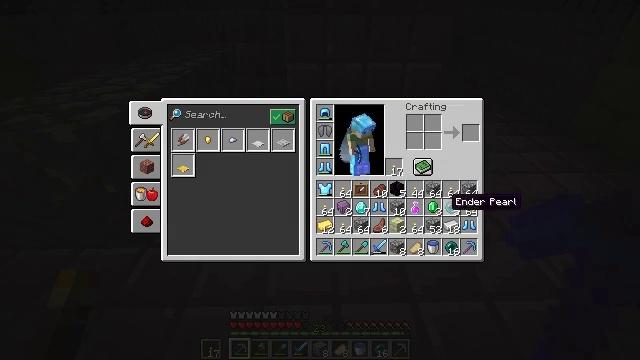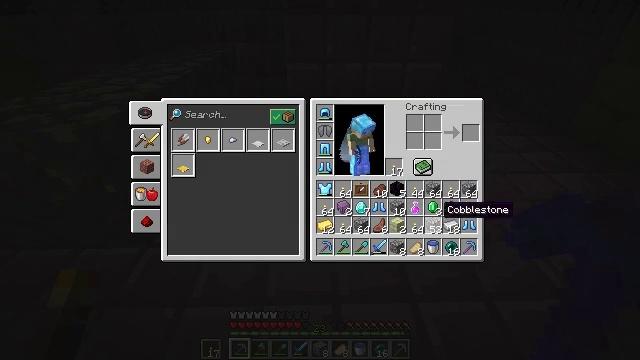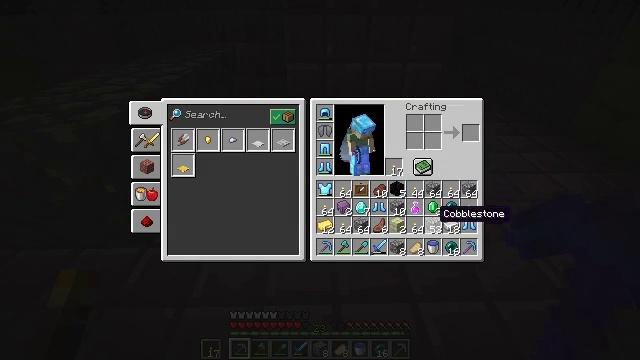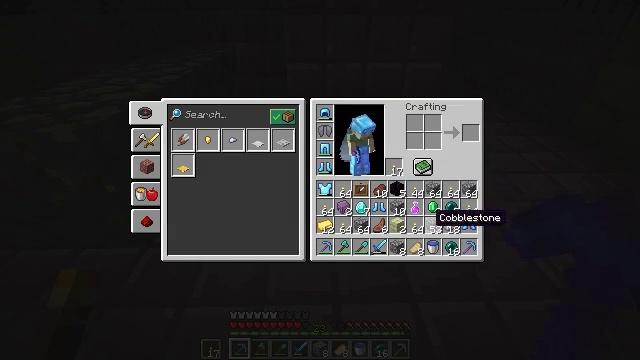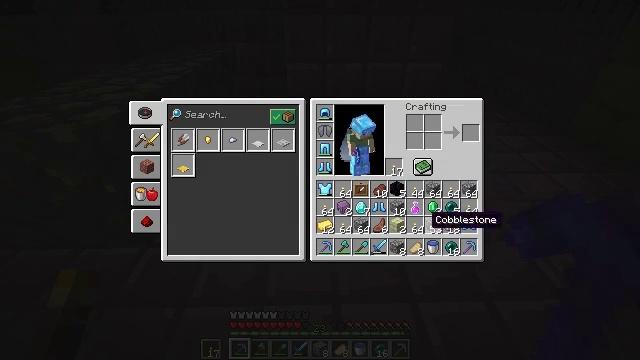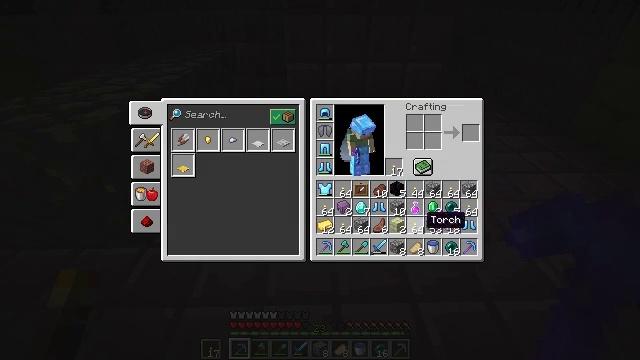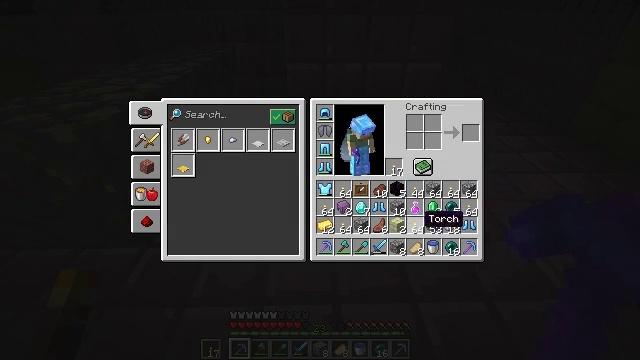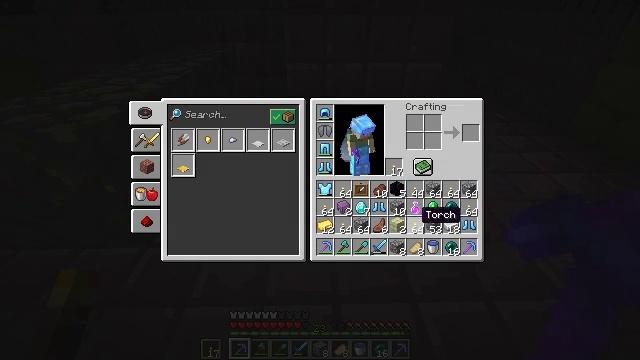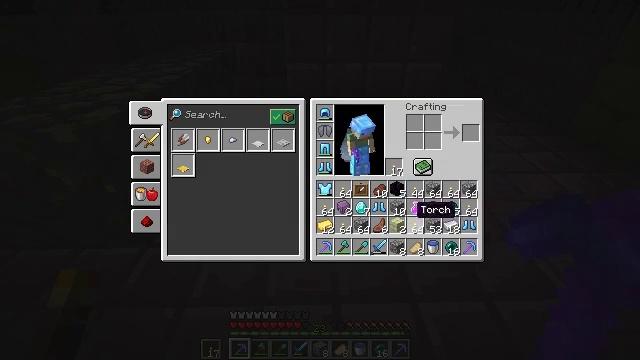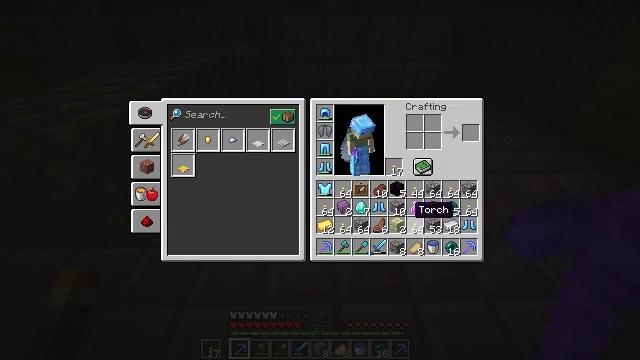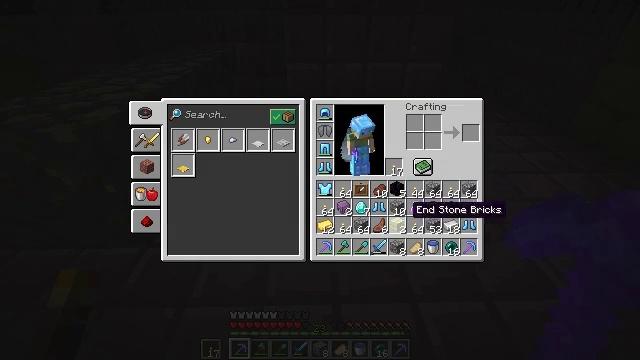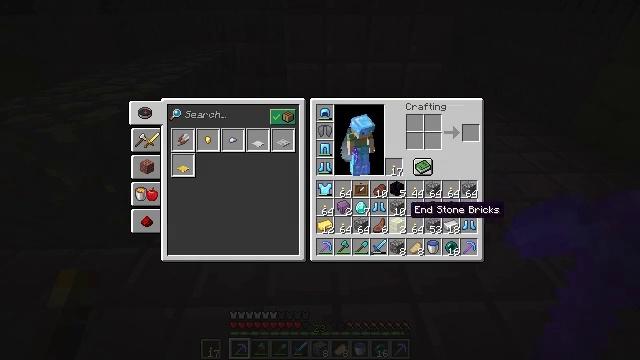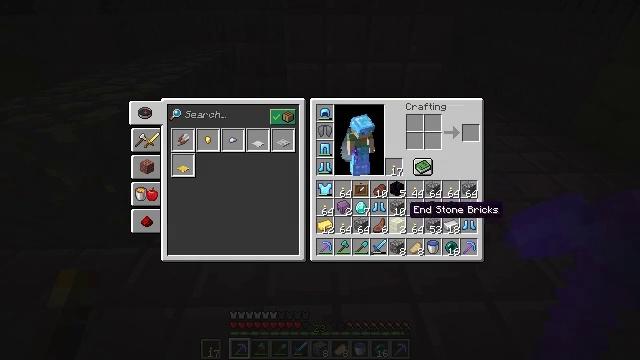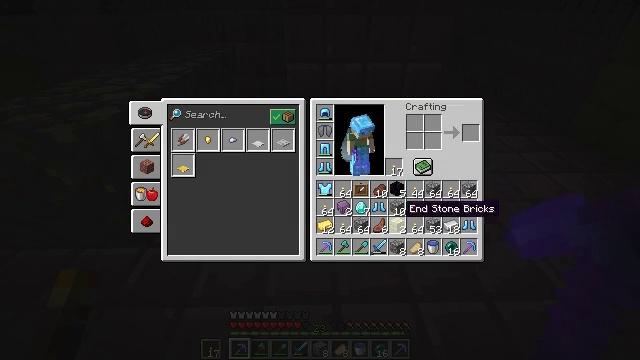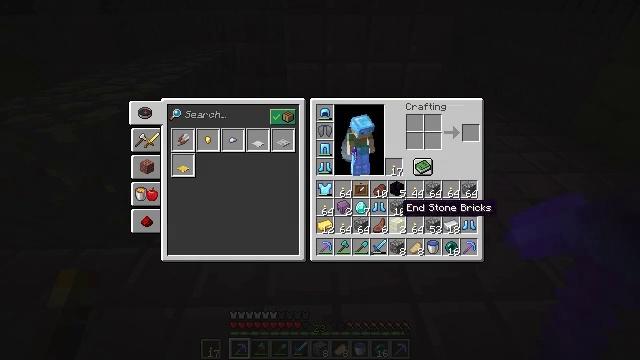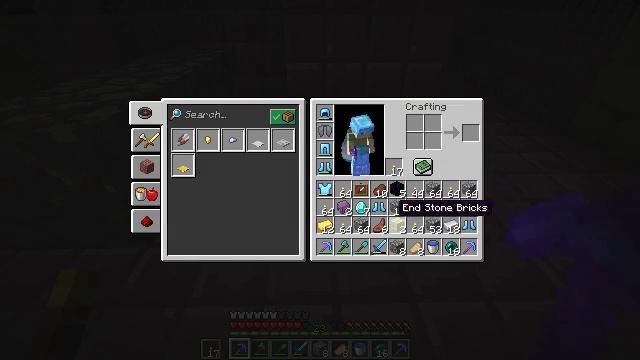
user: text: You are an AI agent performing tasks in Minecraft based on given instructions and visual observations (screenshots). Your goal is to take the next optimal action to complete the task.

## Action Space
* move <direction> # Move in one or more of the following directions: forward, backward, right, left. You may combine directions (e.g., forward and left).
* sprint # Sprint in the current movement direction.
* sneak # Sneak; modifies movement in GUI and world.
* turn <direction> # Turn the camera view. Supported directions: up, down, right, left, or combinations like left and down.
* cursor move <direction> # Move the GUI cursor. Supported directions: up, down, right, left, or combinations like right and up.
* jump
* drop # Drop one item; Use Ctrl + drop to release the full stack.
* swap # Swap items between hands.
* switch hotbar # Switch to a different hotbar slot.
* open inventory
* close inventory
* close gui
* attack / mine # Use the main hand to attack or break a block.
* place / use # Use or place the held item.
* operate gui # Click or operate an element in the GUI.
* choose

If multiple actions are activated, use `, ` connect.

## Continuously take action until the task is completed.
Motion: motion action
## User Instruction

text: drop end stone bricks
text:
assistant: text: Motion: cursor move left and down
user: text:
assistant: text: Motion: no_op
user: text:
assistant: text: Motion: no_op
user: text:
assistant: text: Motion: no_op
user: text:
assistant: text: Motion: no_op
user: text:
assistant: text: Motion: no_op
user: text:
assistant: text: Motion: no_op
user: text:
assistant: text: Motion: no_op
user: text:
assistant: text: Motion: no_op
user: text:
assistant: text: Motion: no_op
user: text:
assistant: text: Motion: no_op
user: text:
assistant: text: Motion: no_op
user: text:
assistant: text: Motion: no_op
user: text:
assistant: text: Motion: no_op
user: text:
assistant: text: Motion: no_op
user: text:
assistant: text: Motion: no_op
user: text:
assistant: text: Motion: no_op
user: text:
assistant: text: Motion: no_op
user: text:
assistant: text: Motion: no_op
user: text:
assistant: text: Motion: no_op
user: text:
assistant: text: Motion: no_op
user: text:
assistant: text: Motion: no_op
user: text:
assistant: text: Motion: no_op
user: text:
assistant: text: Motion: sprint
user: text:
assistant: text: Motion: sprint
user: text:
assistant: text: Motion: sprint, drop
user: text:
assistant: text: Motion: sprint, drop
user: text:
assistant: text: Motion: sprint, drop
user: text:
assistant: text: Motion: no_op
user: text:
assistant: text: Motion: no_op